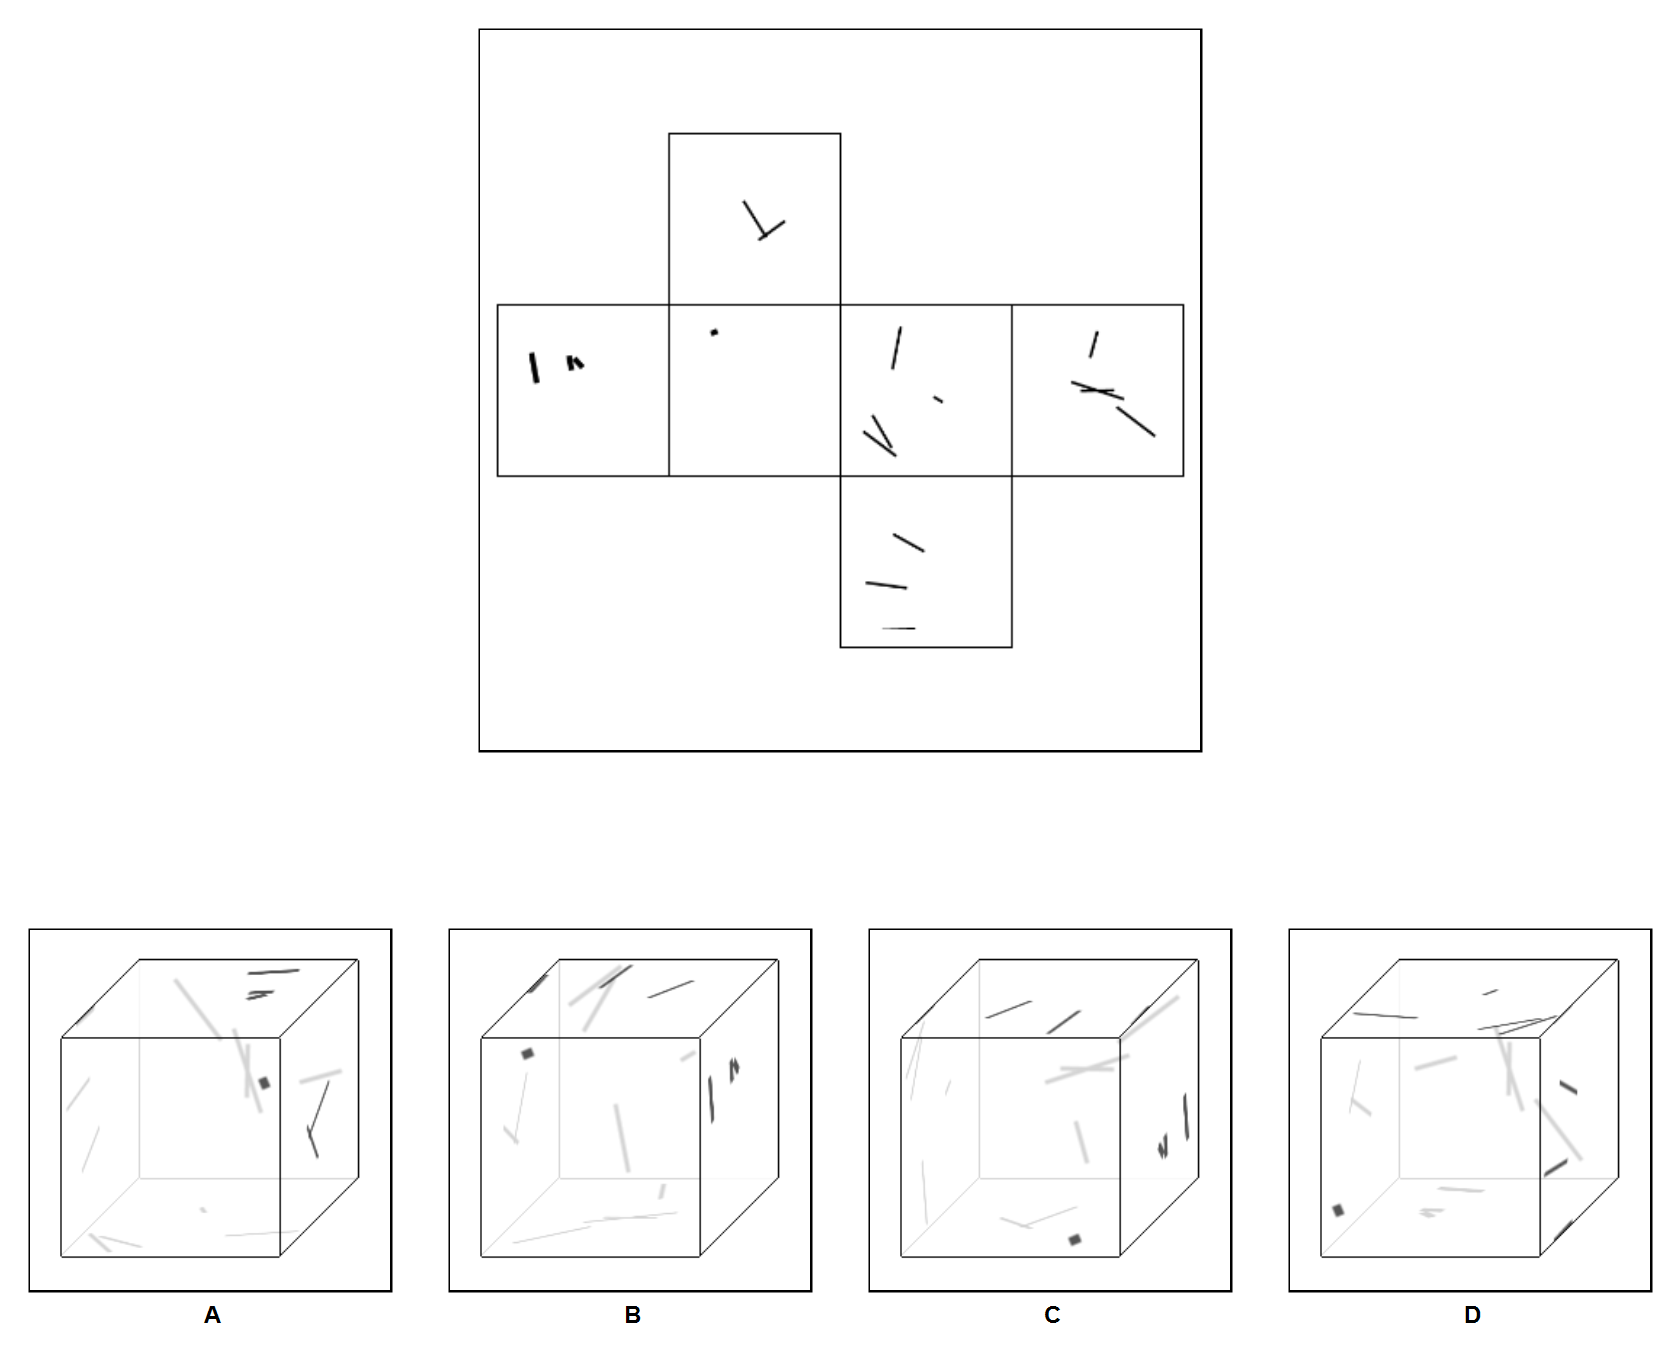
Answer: B